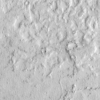
Label: not_dusty